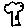
Label: tree